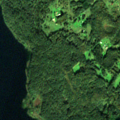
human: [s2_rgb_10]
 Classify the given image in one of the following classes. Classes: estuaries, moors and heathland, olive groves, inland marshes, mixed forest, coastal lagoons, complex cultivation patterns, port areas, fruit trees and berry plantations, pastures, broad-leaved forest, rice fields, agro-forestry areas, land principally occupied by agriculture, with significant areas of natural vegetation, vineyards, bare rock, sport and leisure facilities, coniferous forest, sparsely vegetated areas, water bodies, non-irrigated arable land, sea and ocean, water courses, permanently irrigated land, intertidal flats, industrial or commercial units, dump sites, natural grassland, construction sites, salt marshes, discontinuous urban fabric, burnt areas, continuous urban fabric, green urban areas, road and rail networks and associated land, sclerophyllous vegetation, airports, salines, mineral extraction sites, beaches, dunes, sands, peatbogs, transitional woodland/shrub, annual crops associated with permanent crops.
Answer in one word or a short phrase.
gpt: land principally occupied by agriculture, with significant areas of natural vegetation, coniferous forest, mixed forest, water bodies